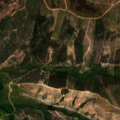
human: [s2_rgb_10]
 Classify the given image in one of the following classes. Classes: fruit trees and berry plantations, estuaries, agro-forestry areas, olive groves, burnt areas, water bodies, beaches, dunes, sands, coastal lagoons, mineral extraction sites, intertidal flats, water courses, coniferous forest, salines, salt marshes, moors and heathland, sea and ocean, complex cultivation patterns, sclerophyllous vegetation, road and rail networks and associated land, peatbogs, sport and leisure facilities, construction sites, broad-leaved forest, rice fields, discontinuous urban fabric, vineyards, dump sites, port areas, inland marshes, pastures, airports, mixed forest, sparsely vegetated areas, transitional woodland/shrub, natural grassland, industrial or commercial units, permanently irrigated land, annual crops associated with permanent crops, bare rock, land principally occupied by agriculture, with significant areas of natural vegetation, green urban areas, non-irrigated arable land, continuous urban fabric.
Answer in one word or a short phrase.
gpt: olive groves, complex cultivation patterns, broad-leaved forest, transitional woodland/shrub